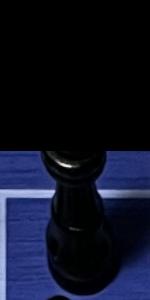
Label: Queen_Black